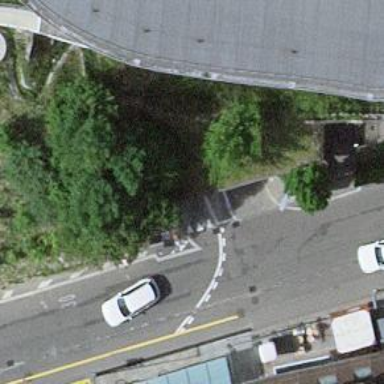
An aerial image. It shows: Parking entrance.